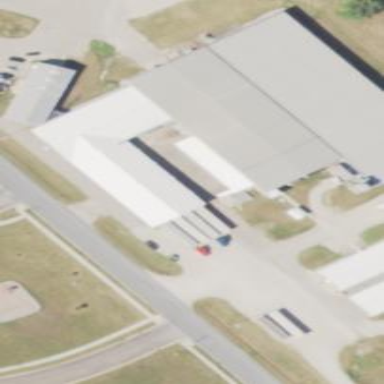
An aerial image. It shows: Warehouse.